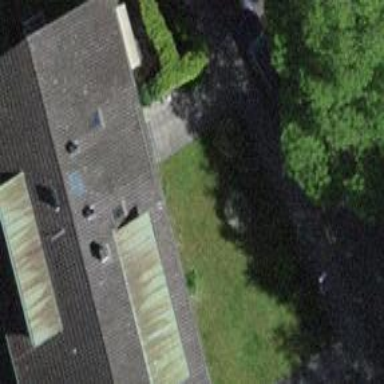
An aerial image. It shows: Semi-detached house.